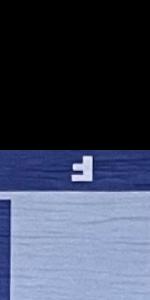
Label: Empty